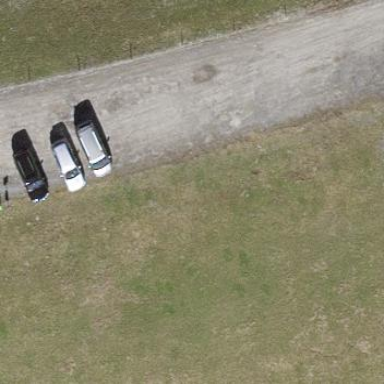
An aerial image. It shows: Parking area with gravel surface.